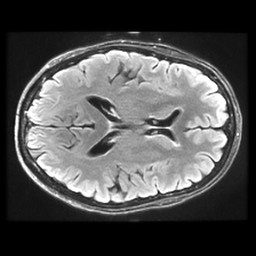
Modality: FLAIR
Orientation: axial
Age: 61
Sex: female
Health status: healthy
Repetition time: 12 s
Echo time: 0.09782 s